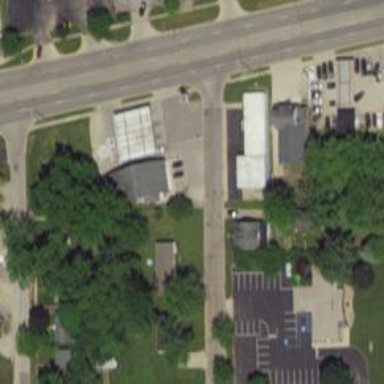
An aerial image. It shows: Convenience shop.